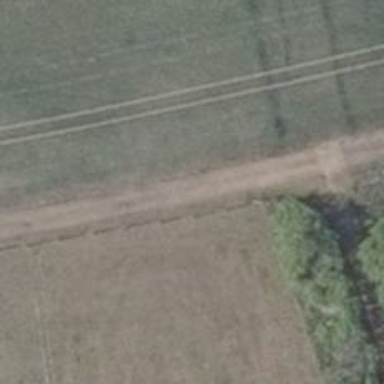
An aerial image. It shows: Grassy track with grade3 tracktype.